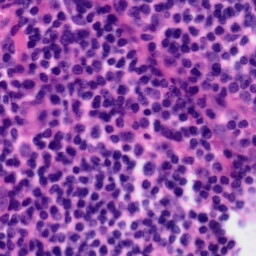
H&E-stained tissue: Tonsil